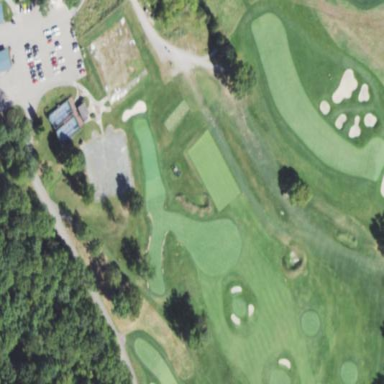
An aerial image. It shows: Golf fairway surrounded by grass.